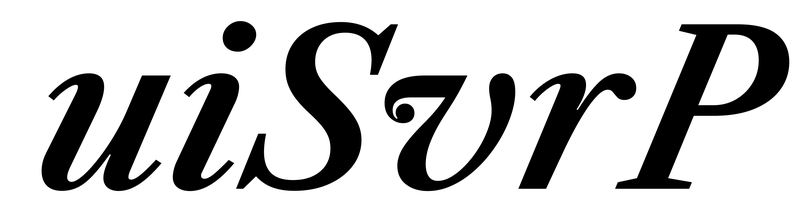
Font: LibreCaslonText-Italic_SemiBold_Italic